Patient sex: F
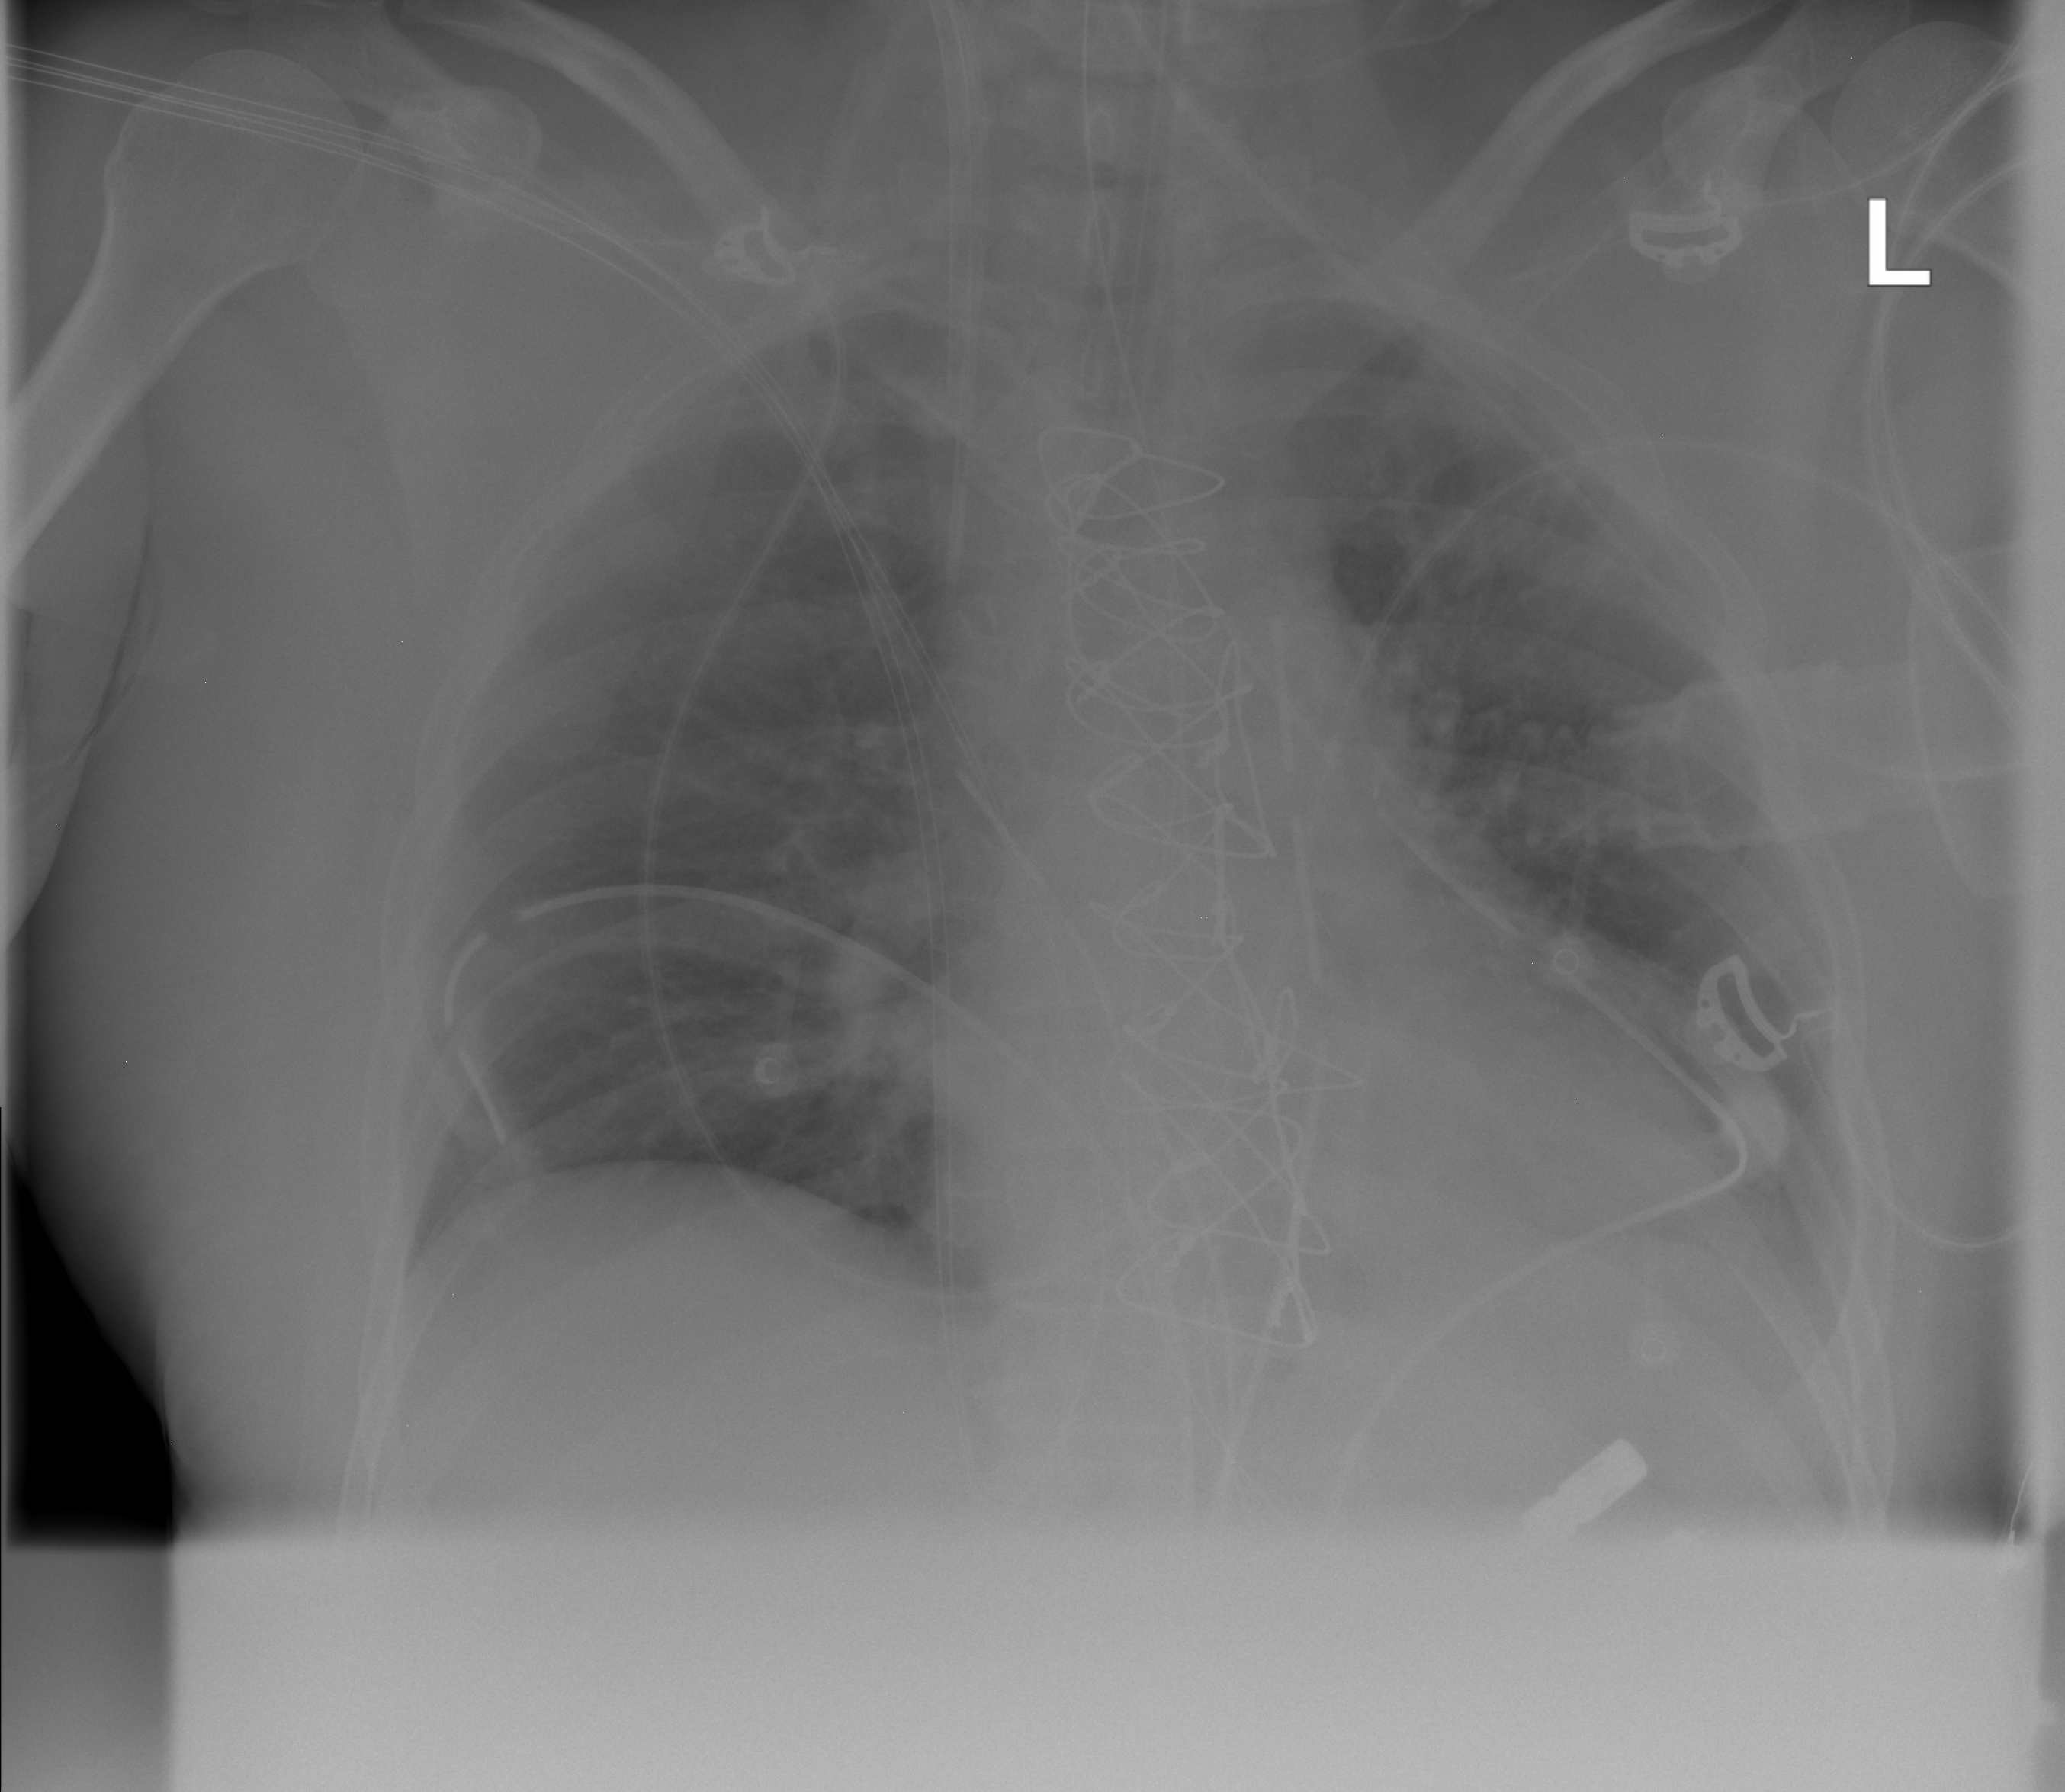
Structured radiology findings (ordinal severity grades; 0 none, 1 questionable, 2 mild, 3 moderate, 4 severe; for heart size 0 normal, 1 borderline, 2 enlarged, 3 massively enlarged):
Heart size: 2
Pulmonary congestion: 2
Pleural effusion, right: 0
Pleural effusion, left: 0
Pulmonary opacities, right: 0
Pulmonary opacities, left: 0
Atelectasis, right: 0
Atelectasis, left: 0